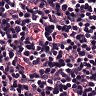
Metastatic tissue present: no